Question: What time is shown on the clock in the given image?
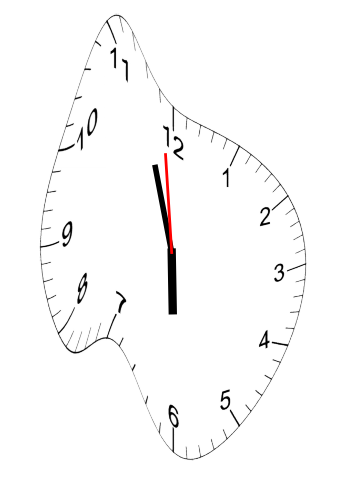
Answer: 05:56:59